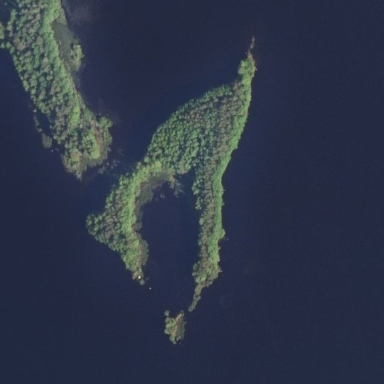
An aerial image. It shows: Islet.